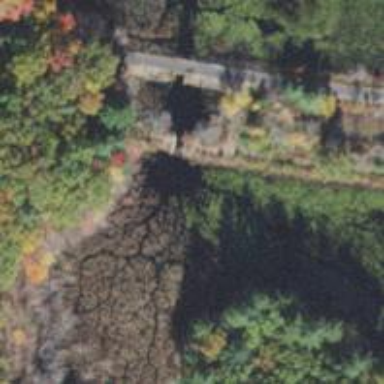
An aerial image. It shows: Bridge supported by abutments.